四年级 · 组合几何学
如图, 先把正方形平均分成 8 个小三角形, 再数一数一共有 (
)个大小不同的三角形。

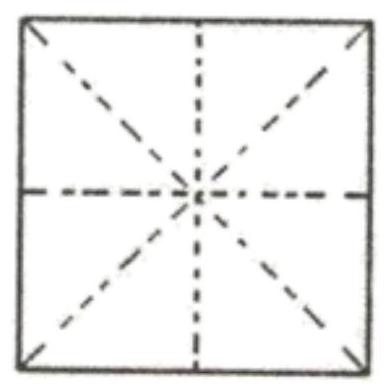
答案: 解16

【分析】根据题图可知, 小三角形有 8 个, 由两个小三角形组成的三角形有 4 个, 由四个小三角形组成的三角形有 4 个, 一共有 $(8+4+4)$ 个三角形。

【详解】 $8+4+4=16$ (个)

则一共有 16 个大小不同的三角形。

【点睛】数三角形个数时, 要按照顺序数, 才能做到不重不漏。